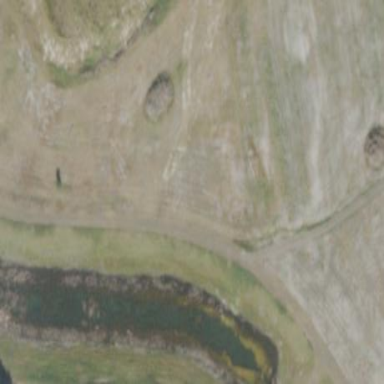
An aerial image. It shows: Retention basin with water.